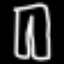
Label: pants